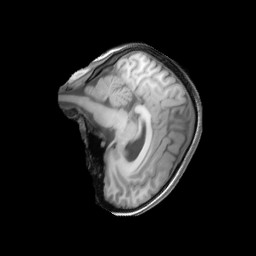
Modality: T1w
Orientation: sagittal
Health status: ill
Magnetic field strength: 3 T